Question: if anyone aware of this error please let me know:
Could not get pipeline: loadVisitor (domain: )
This error occurred when run the site on any browser
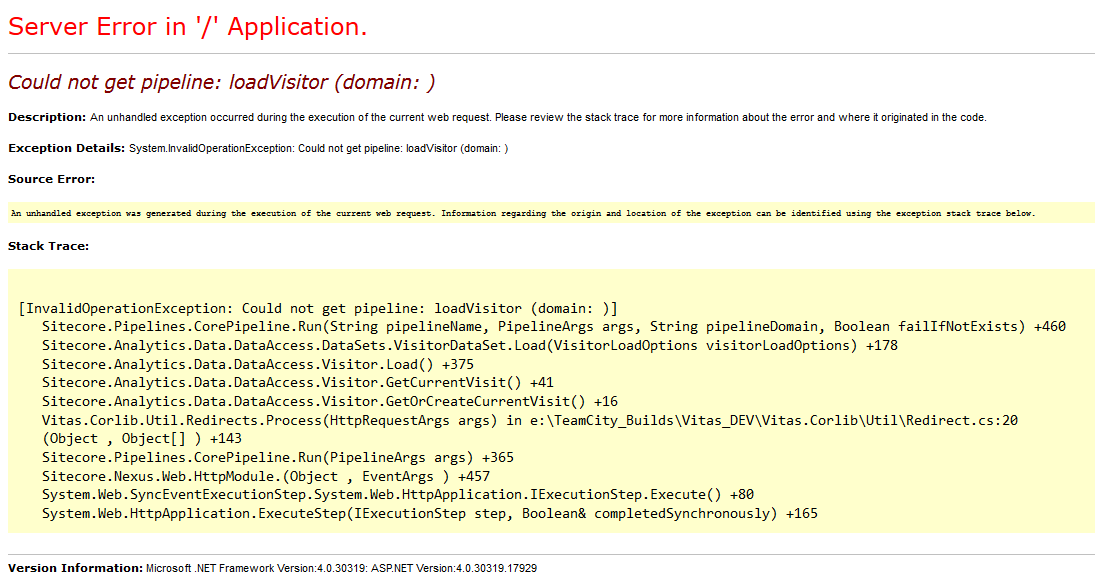
Answer: This error happens when 'CorePipeline' tries to run a pipeline and cannot find the configuration for it.
'LoadVisitor' pipeline is a pipeline and configuration for it is stored in 'Sitecore.Analytics.config' file.
Most probably 'Sitecore.Analytics.config' is missing in your 'App_Config/Include' directory.